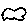
Label: cloud